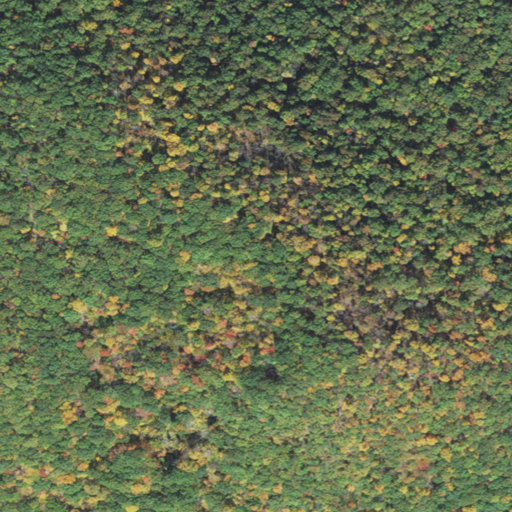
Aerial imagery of mountain in Massachusetts named Notch Mountain containing deciduous forest and mixed forest